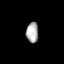
Tissue: prostate
Cell type: T cells
Senescence score: 0.3328
Nuclear area (px): 243
Mean DAPI intensity: 174.103